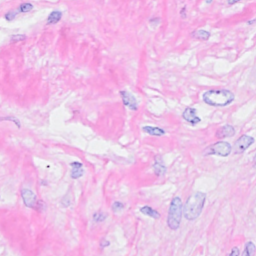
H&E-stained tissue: Breast